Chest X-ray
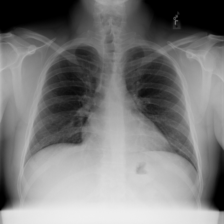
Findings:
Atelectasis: negative
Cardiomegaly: negative
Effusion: negative
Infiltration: negative
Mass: negative
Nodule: negative
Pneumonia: negative
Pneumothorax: negative
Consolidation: negative
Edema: negative
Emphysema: negative
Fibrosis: negative
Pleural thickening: negative
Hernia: negative